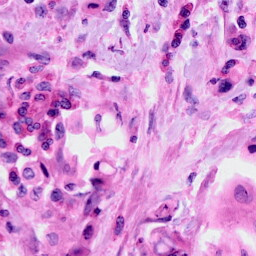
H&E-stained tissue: Cervix